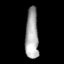
Tissue: lung
Cell type: Fibroblasts
Senescence score: 0.5791
Nuclear area (px): 647
Mean DAPI intensity: 166.637